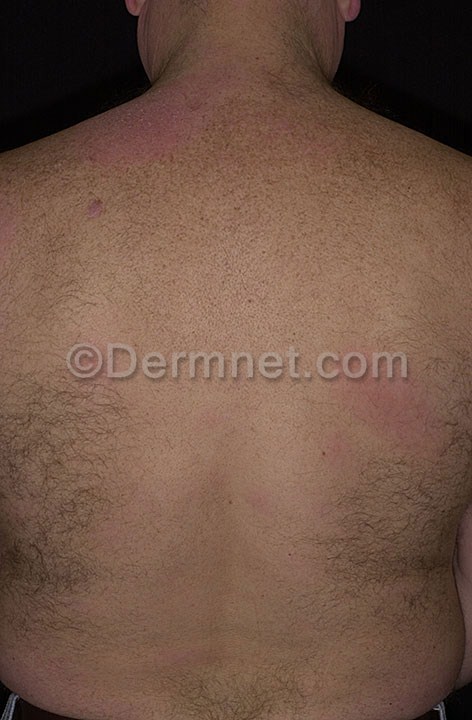
Disease: Actinic Keratosis Basal Cell Carcinoma and other Malignant Lesions